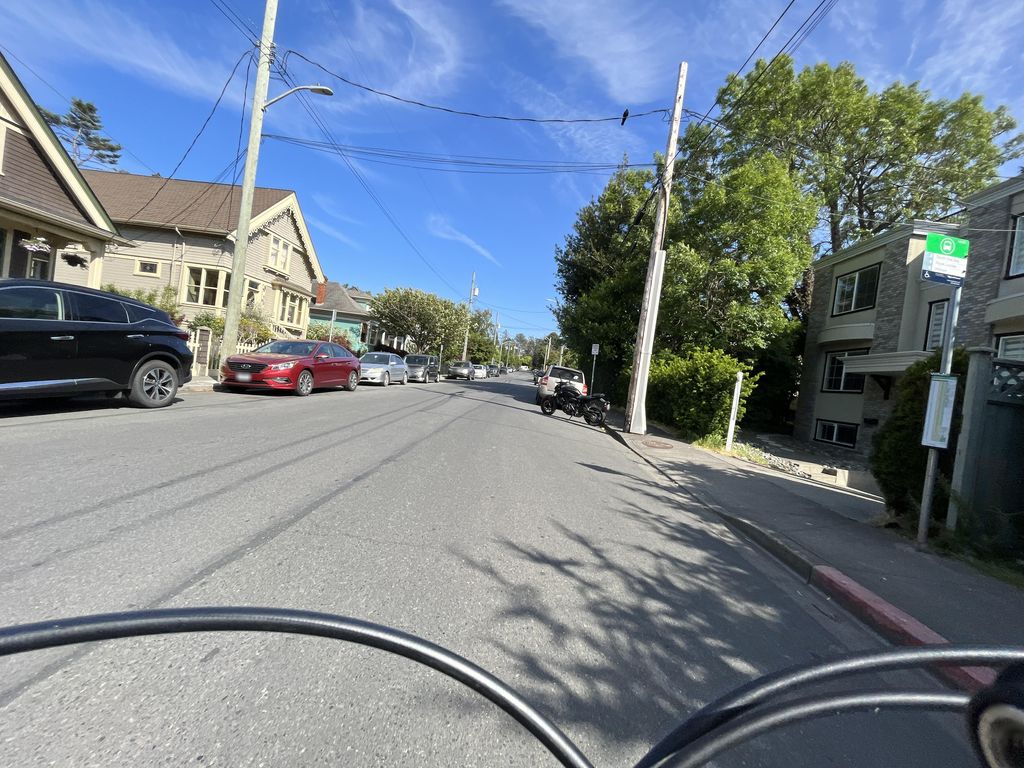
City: victoria